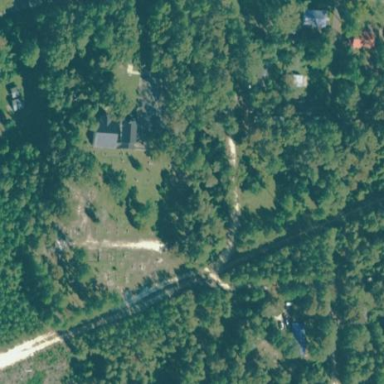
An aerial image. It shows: Graveyard.